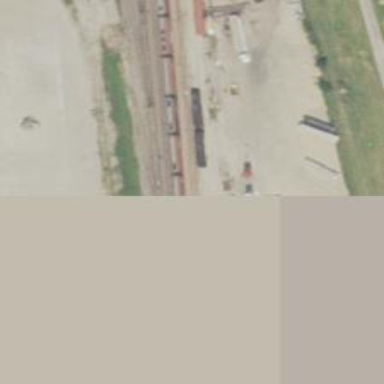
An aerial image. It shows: Railway siding with rails.